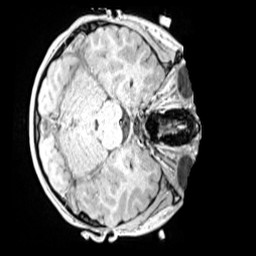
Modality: MP2RAGE
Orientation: axial
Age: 10
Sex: male
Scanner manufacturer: siemens
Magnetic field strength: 3 T
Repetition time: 4 s
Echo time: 0.00299 s